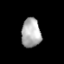
Tissue: lung
Cell type: Epithelial cells
Senescence score: 0.1825
Nuclear area (px): 555
Mean DAPI intensity: 173.438